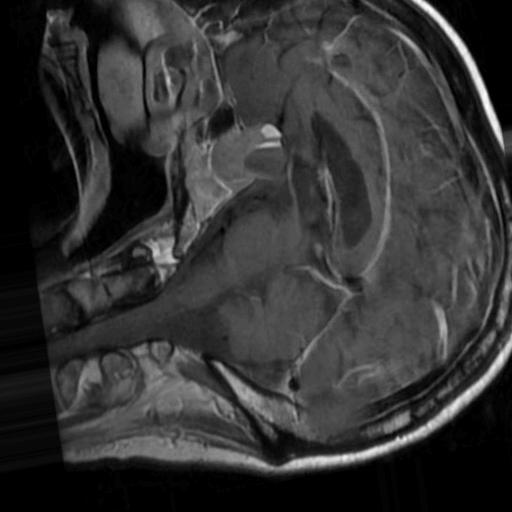
Label: brain_tumor